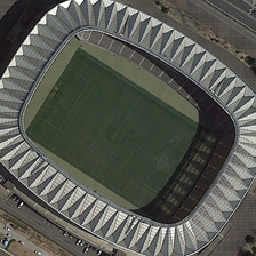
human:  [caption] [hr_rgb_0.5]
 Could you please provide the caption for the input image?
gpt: a stadium with a football field in it is between two parallel roads .

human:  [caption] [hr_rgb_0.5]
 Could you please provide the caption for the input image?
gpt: The stadium with a football field is between two parallel roads.

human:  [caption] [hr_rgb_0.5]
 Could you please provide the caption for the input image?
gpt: A stadium with soccer fields is located between two parallel roads.

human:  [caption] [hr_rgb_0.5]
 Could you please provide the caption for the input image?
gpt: A parallel road between football fields

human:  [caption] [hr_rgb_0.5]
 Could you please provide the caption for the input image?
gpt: A stadium with a football field is between two parallel streets.